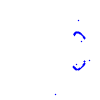
Particle: kaon